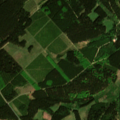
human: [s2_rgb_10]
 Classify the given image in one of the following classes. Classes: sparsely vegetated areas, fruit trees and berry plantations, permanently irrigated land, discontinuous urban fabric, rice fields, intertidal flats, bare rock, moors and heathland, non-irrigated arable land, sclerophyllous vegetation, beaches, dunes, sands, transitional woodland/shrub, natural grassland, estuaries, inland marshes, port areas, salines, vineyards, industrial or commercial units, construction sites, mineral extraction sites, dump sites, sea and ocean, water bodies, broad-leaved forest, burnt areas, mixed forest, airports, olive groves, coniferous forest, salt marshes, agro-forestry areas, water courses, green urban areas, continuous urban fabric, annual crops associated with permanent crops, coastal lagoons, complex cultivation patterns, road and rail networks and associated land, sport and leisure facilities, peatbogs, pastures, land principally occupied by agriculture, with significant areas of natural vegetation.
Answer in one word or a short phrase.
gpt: land principally occupied by agriculture, with significant areas of natural vegetation, coniferous forest, mixed forest